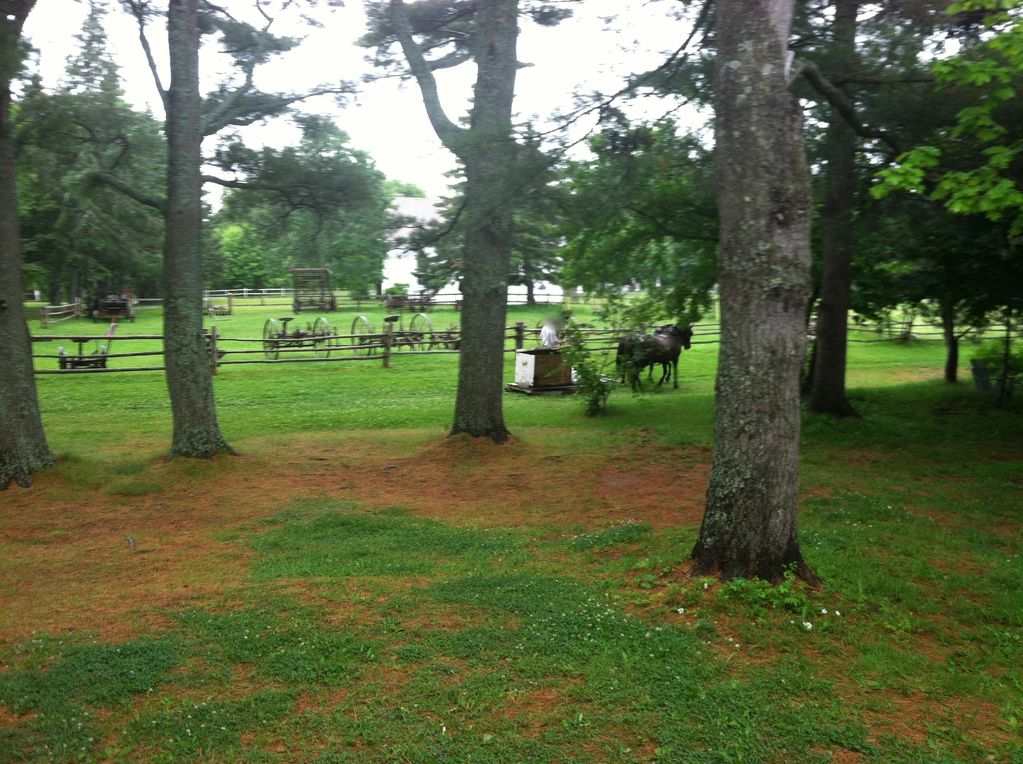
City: charlottetown